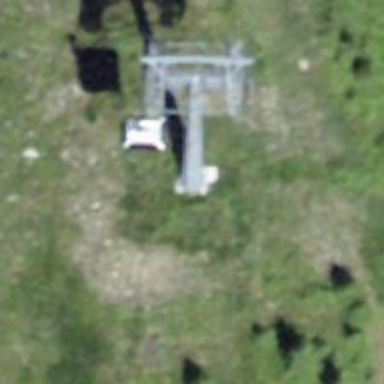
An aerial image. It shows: Pylon for aerialway.